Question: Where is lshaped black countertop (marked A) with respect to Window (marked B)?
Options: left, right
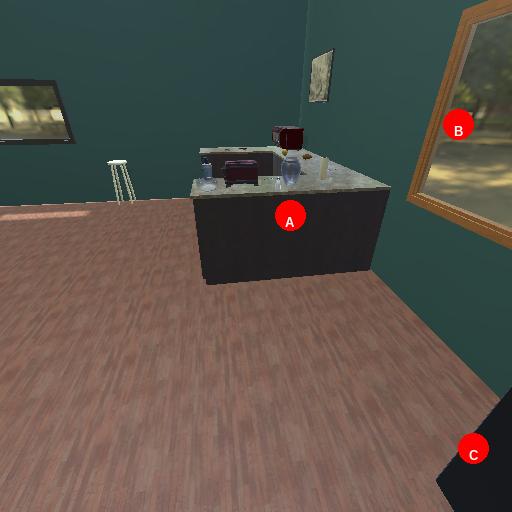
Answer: left